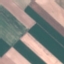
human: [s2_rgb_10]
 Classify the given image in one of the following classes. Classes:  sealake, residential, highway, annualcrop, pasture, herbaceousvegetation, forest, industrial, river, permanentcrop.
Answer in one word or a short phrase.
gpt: AnnualCrop